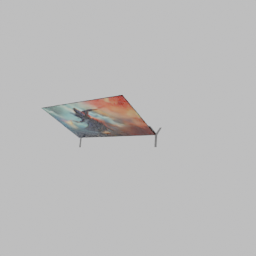
Label: electronics